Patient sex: F
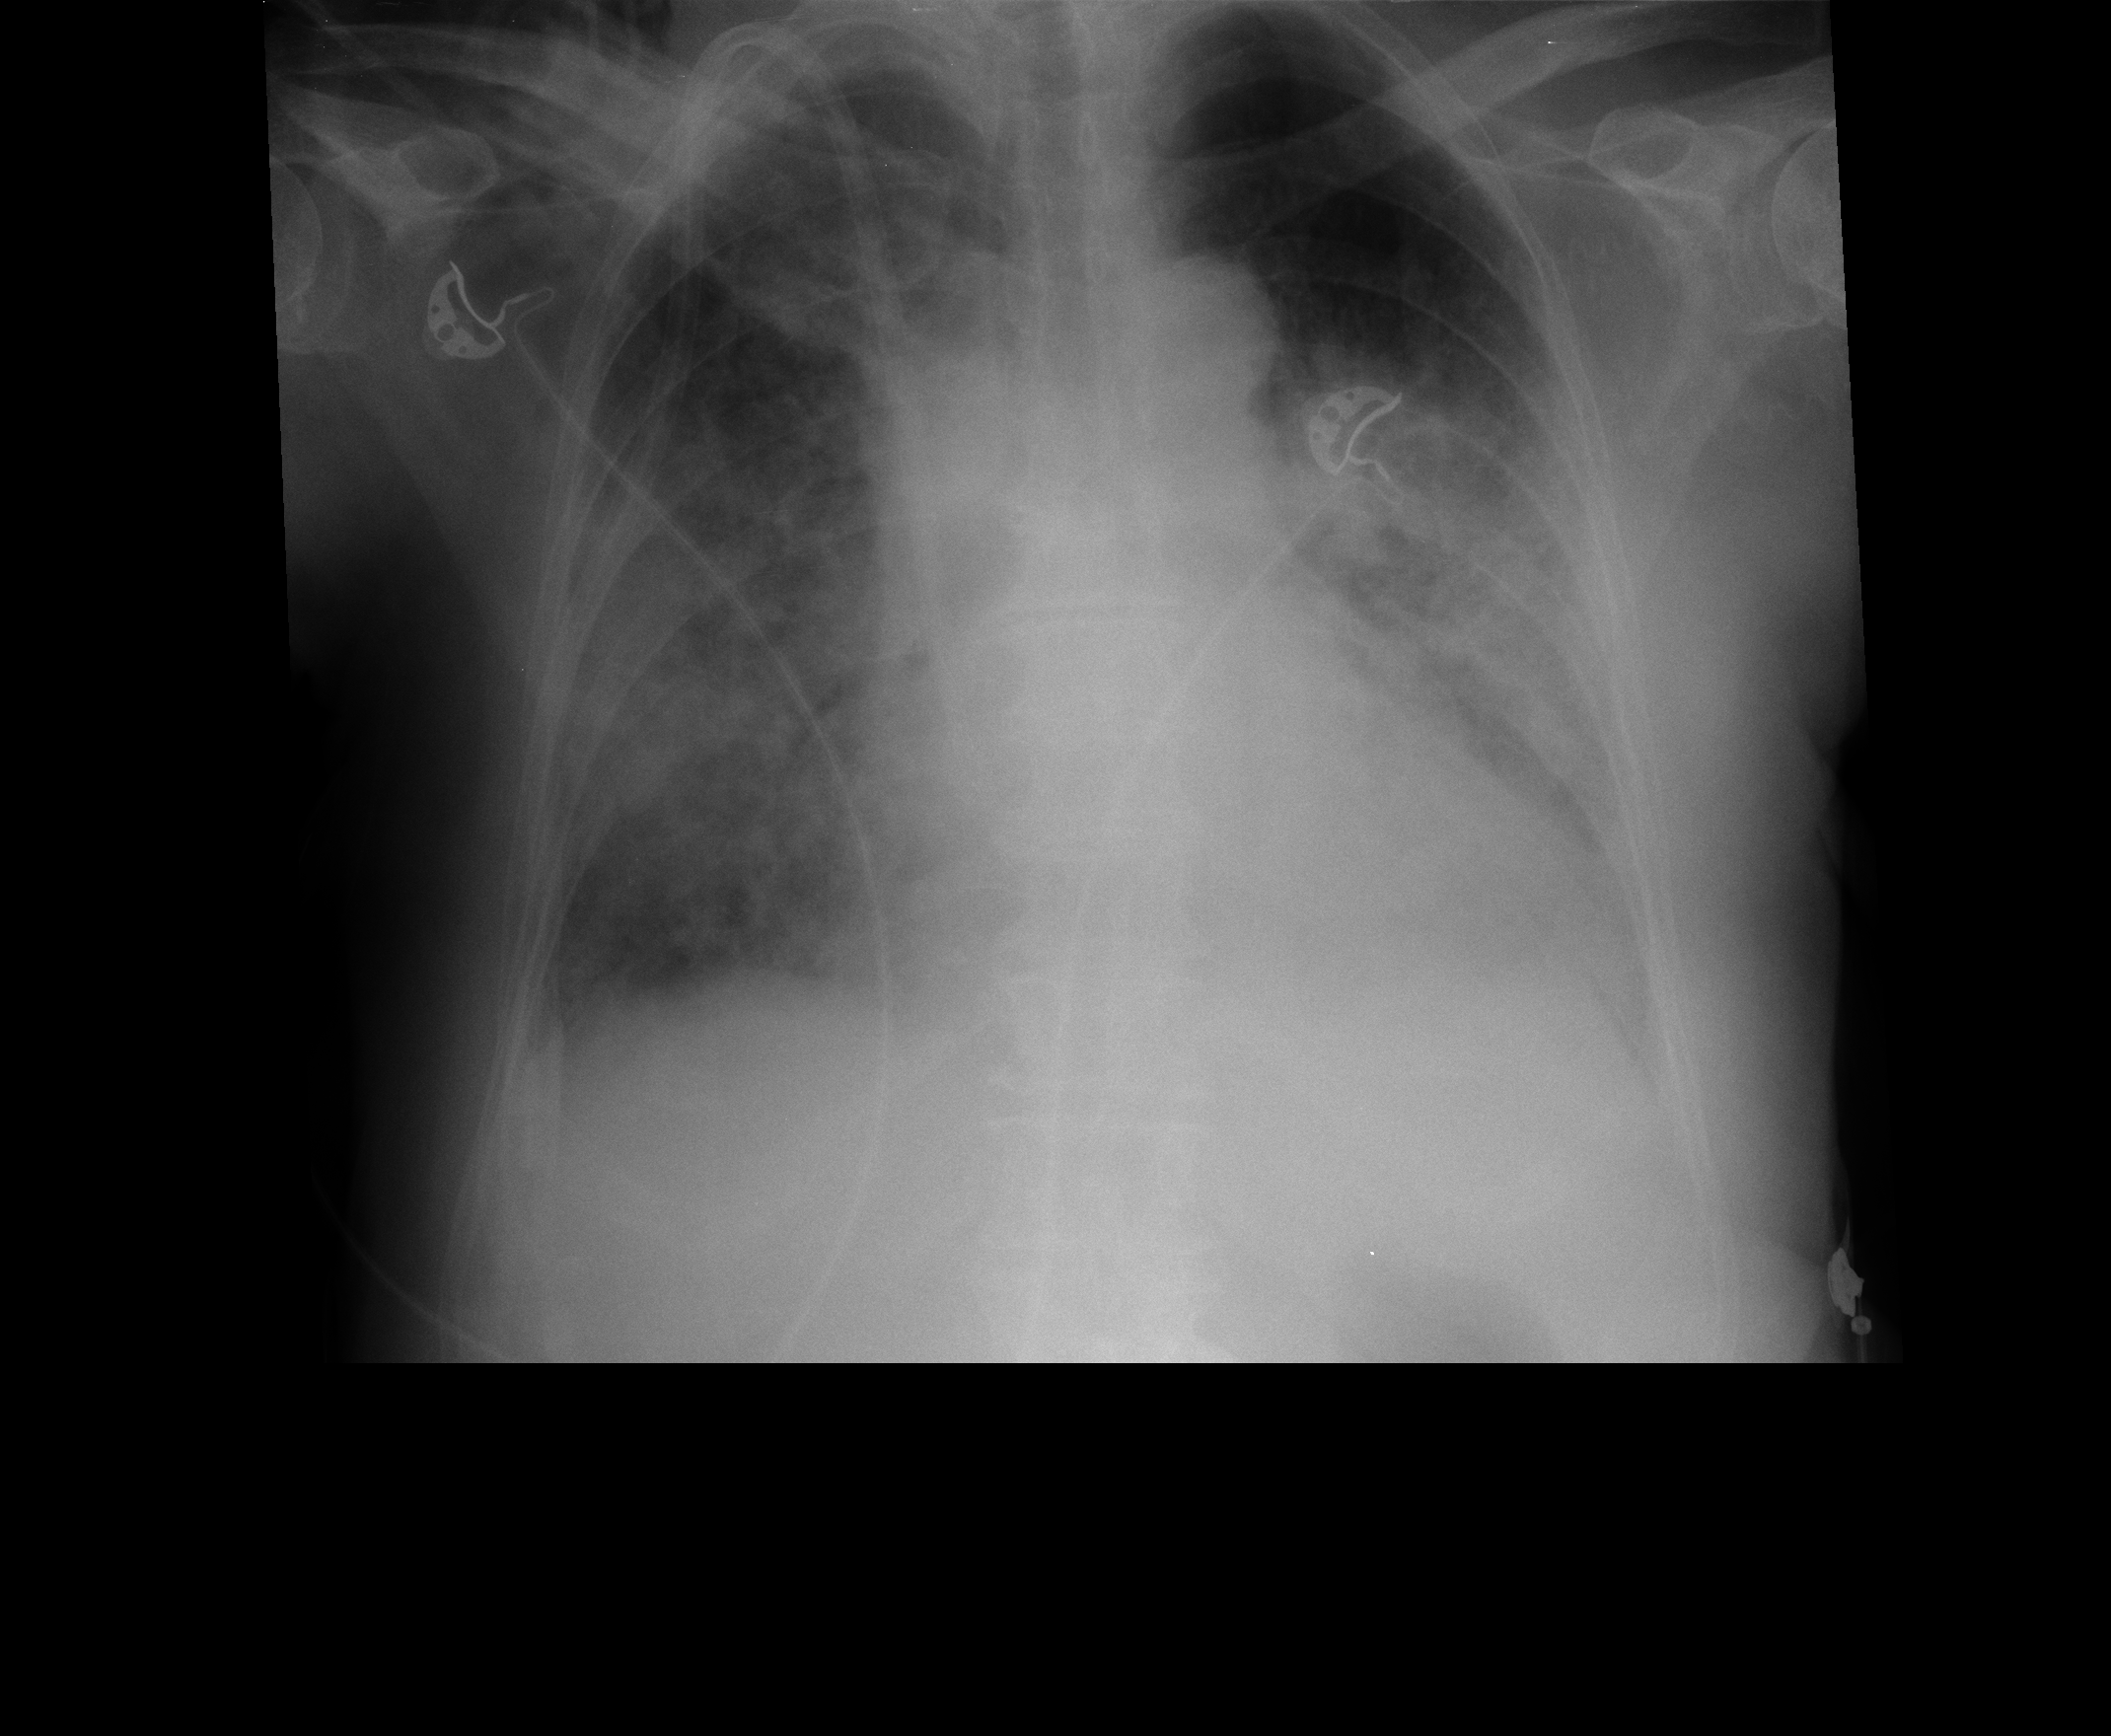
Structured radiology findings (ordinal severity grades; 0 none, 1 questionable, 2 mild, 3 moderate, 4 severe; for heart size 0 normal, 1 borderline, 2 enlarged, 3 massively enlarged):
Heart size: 2
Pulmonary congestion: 3
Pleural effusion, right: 2
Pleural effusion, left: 2
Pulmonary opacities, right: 3
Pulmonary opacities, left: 3
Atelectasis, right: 3
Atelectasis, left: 3